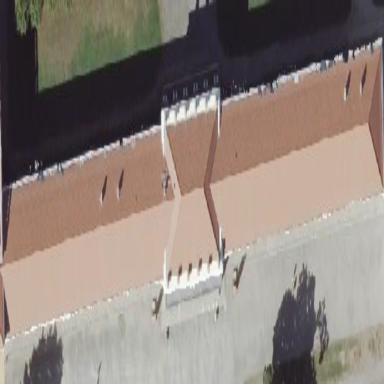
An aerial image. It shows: The building has hipped roof with roof tiles. The orientation of the roof is along the building.